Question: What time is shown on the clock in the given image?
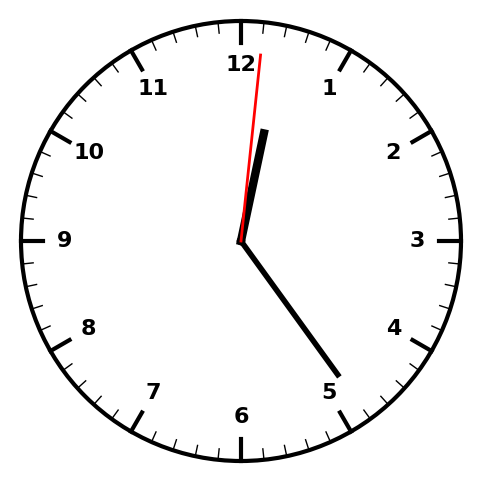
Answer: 12:24:01